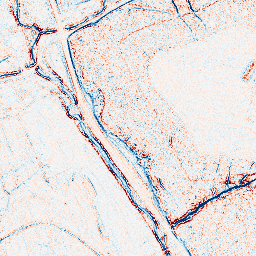
Category: edge_preserving
Decomposition family: bilateral
Decomposition parameters: d: 5
sigma_color: 25
sigma_space: 50
Upsampling method: edge_directed
Upsampling parameters: scale: 4
Upsampling scale: 4